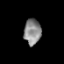
Tissue: prostate
Cell type: T cells
Senescence score: 0.3298
Nuclear area (px): 431
Mean DAPI intensity: 136.852